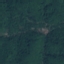
Land use / land cover: Forest